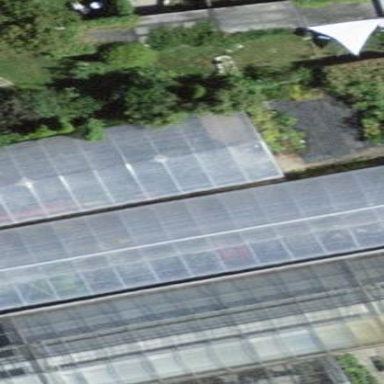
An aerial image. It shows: Greenhouse.